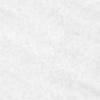
Label: no_change